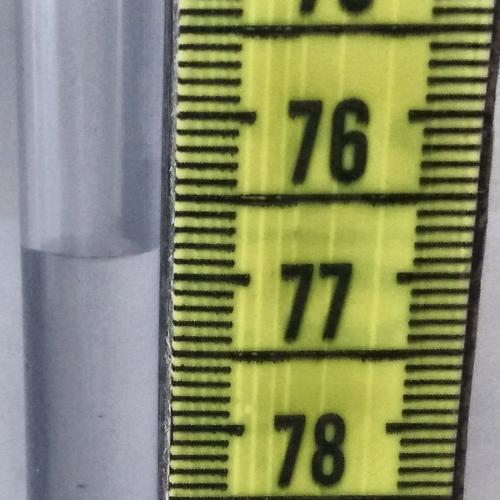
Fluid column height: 76.8 cm